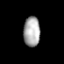
Tissue: prostate
Cell type: Fibroblasts
Senescence score: 0.7782
Nuclear area (px): 491
Mean DAPI intensity: 168.631